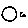
Label: circle